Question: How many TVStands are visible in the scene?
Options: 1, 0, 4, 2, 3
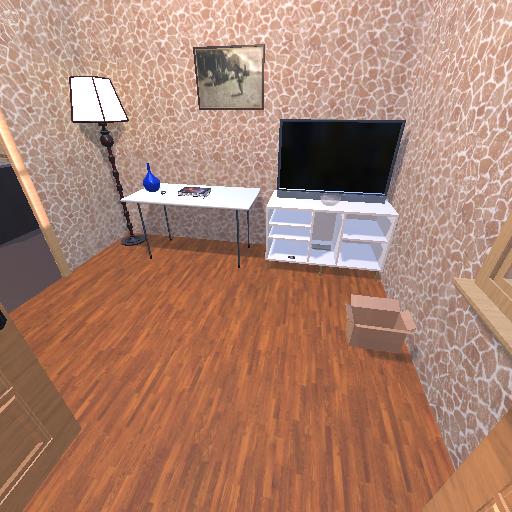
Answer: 1